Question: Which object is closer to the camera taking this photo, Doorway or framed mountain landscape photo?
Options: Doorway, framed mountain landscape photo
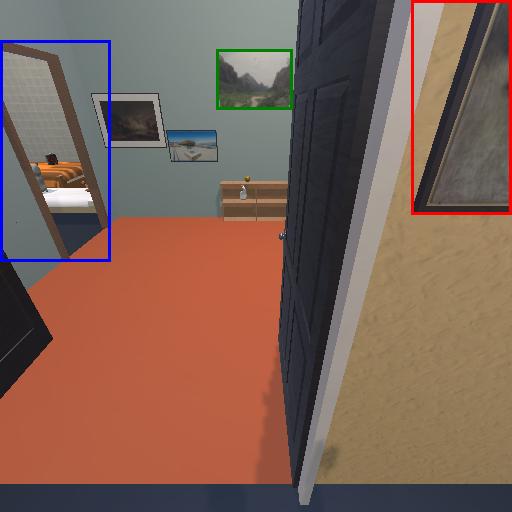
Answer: Doorway